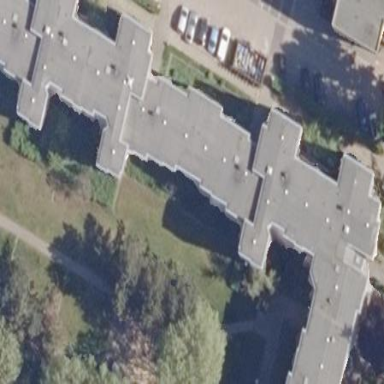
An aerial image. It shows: Apartment building with flat roof.